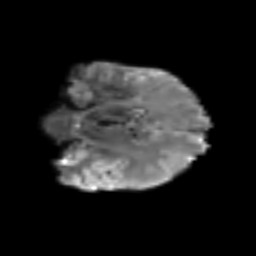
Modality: T2w
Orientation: coronal
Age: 42
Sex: male
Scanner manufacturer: siemens
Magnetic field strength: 3 T
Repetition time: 5.6 s
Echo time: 0.082 s